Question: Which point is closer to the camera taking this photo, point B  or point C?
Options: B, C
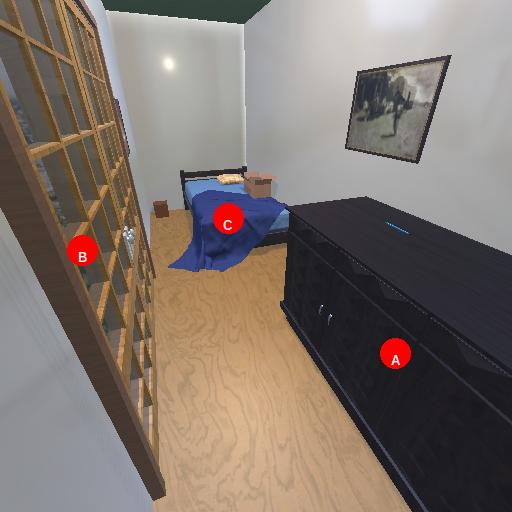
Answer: B